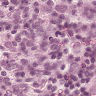
Metastatic tissue present: yes